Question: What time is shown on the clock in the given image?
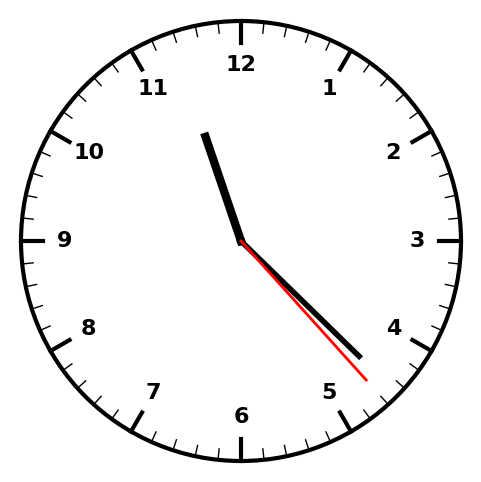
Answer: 11:22:23